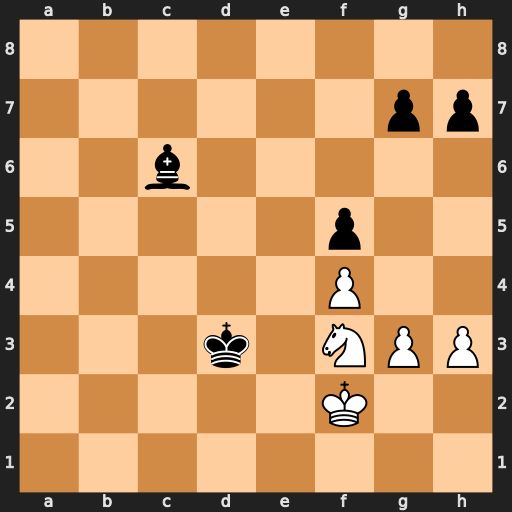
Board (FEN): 8/6pp/2b5/5p2/5P2/3k1NPP/5K2/8
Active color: w
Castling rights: -
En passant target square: -
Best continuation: Ne5+ Ke4 Nxc6